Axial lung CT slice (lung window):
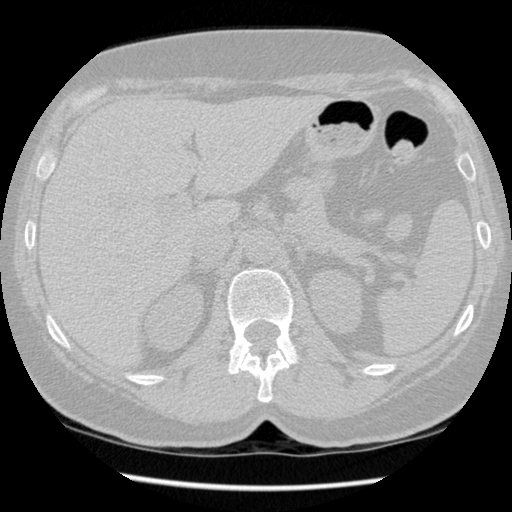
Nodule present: no